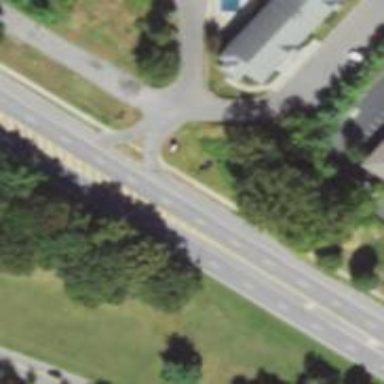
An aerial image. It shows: Unmarked road crossing.